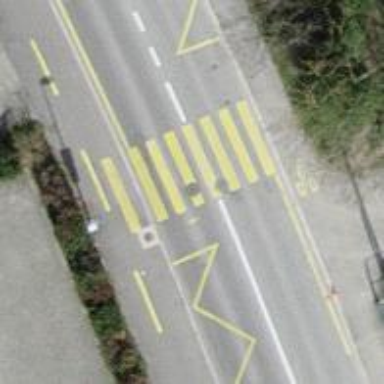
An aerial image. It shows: Uncontrolled zebra crossing on the road.